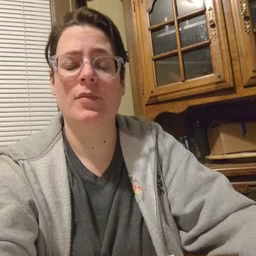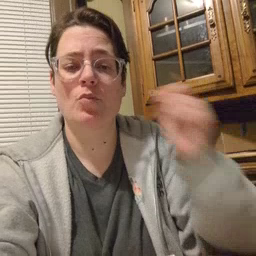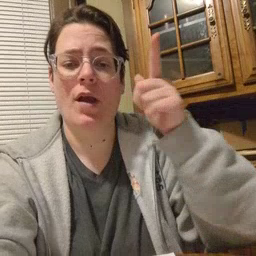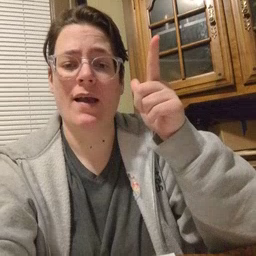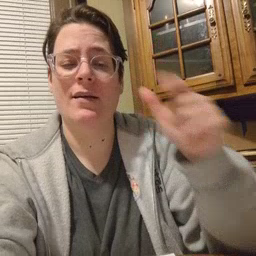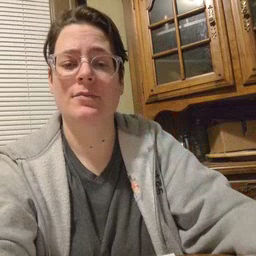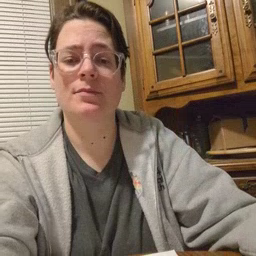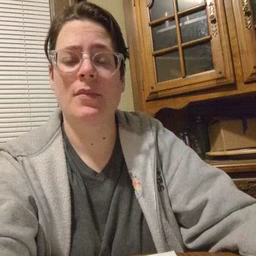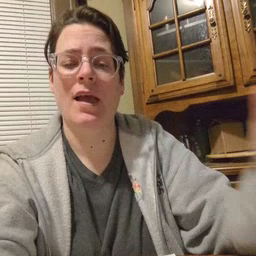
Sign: wake